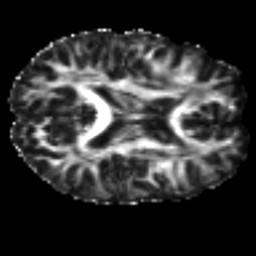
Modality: FA
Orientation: axial
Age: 24
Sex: male
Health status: healthy
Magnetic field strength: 3 T
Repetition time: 7 s
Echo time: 0.0926 s